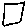
Label: square